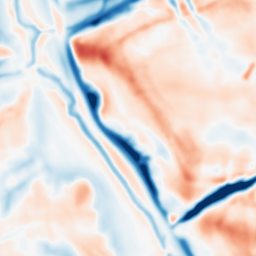
Category: multiscale
Decomposition family: dog_multiscale
Decomposition parameters: sigma_ratio: 1.4
n_scales: 5
base_sigma: 2
Upsampling method: quartic
Upsampling parameters: scale: 4
Upsampling scale: 4